Field crop: maize
Growth stage: 2
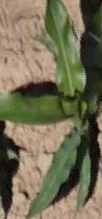
Species: maize